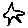
Label: star